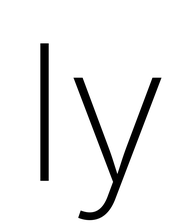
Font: Inter_ExtraLight